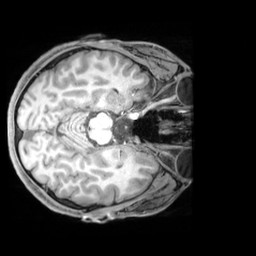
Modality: T1w
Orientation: axial
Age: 25
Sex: male
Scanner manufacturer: siemens
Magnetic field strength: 3 T
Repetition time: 1.97 s
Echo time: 0.00206 s